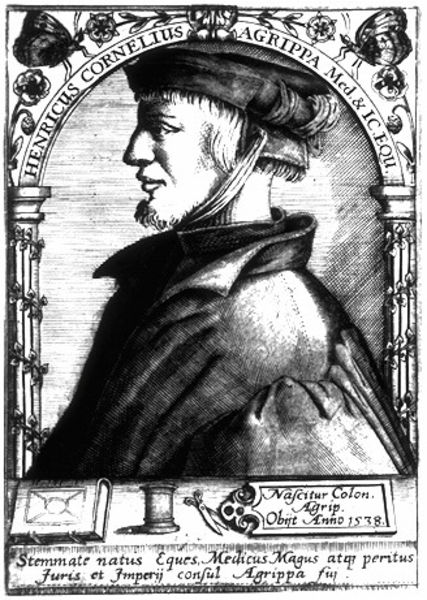
Titel: Bildnis des Heinrich Cornelius Agrippa von Nettesheim
Künstler: Matthaeus (d.Ä.) Becker
Institution: (Seriendruck)
Schlagwörter: mann, blume, blumen, fenster, frisur, glas, hut, nase, profil, schwarz, säule, säulen, zeichnung, blüten, gebäude, tiere, ornament, bart, jacke, mütze, kragen, rahmen, bildnis, hals, portrait, porträt, kirche, haare, mantel, blatt, renaissance, ranken, schrift, bogen, grafik, graphik, werbung, rundbogen, tafel, inschrift, ornamente, seitenansicht, faden, tor, fotografie, gang, schere, gewölbe, buch, druck, druckgraphik, schwarzweiss, druckgrafik, schraffur, radierung, stich, text, insekten, schmetterling, zwickel, girlanden, kasten, rolle, schlussstein, efeu, halsbinde, schmetterlinge, gothik, garn, spruch, profilansicht, spindel, säulengang, medici, latein, lateinisch, heinrich, cornelius, seriendruck, textband, söulen, schneider, nahen, agrippa, liktorenbündel, maltel, spindell, swarz weiss, garnrolle, spruc, colon, heinrichs